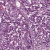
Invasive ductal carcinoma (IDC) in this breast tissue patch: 1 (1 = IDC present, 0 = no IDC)